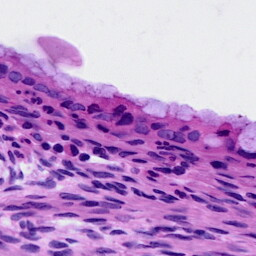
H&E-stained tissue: Cervix